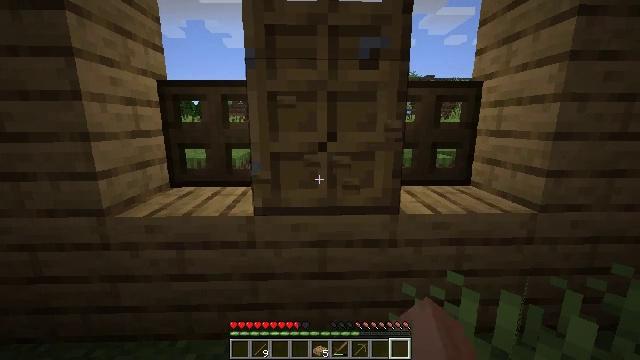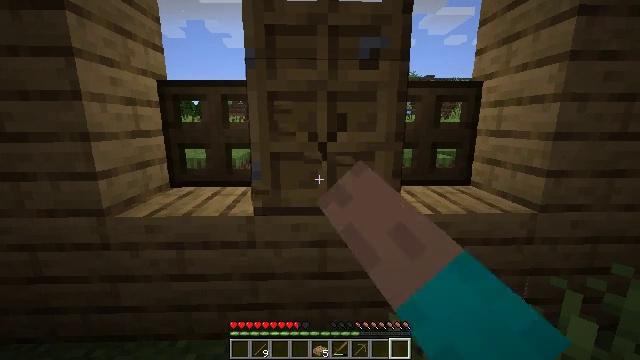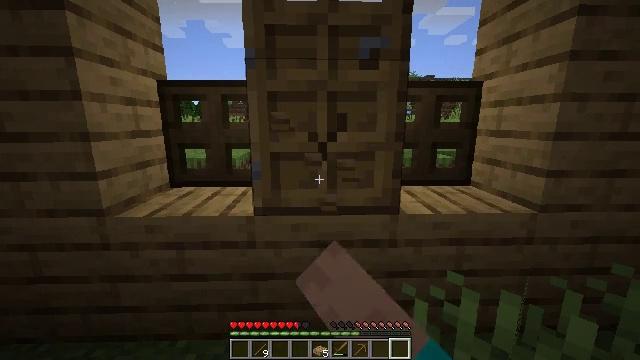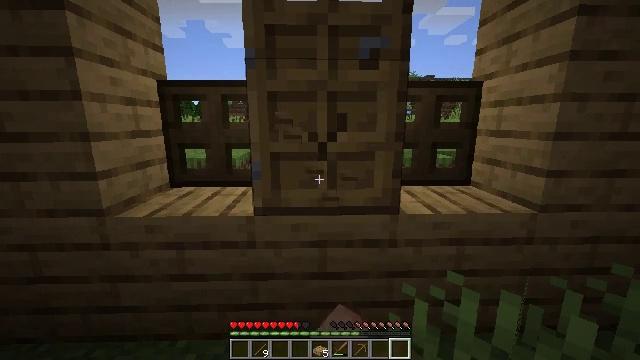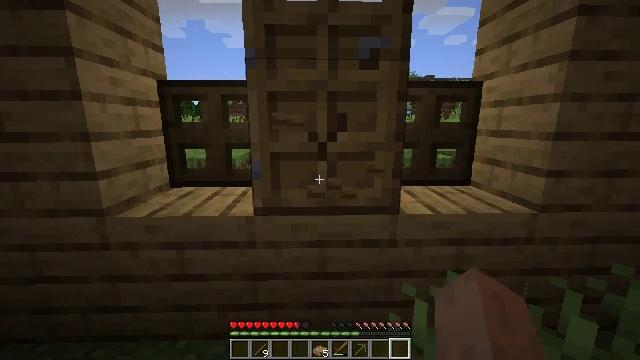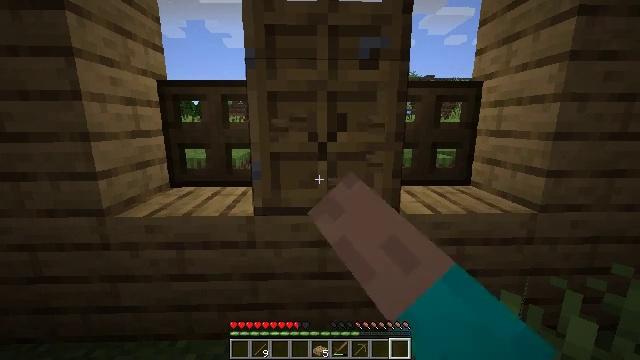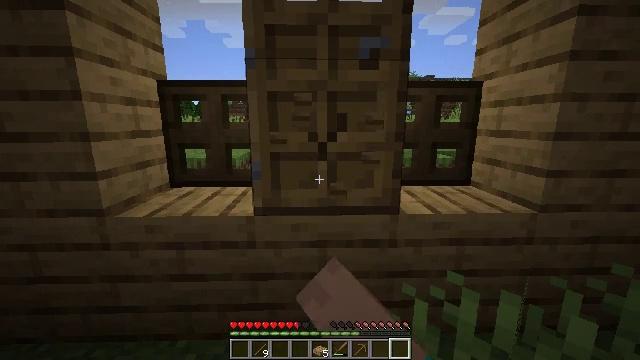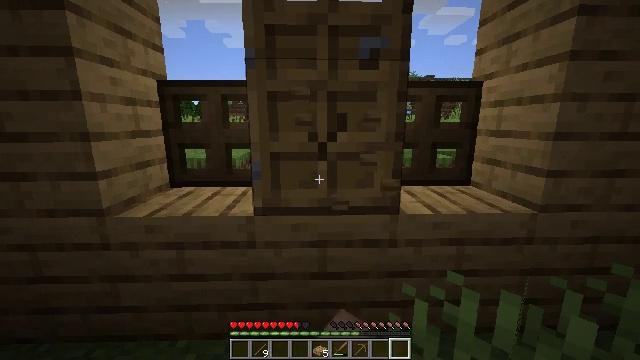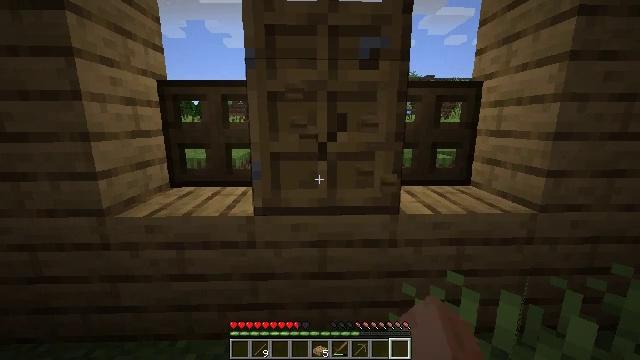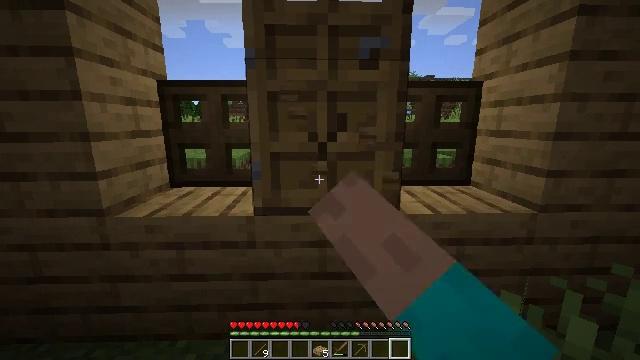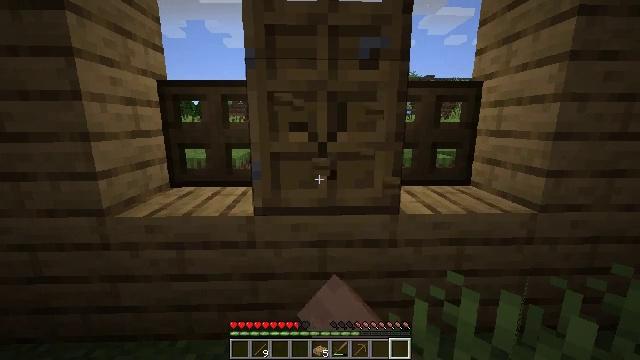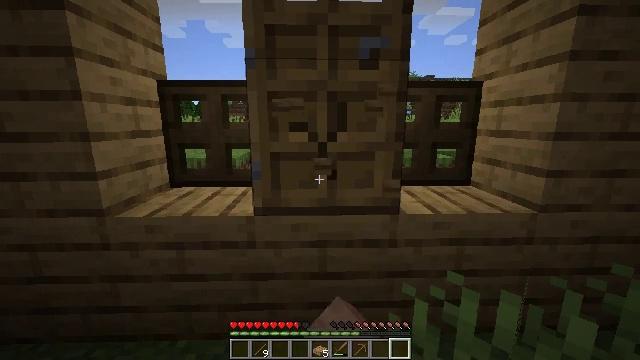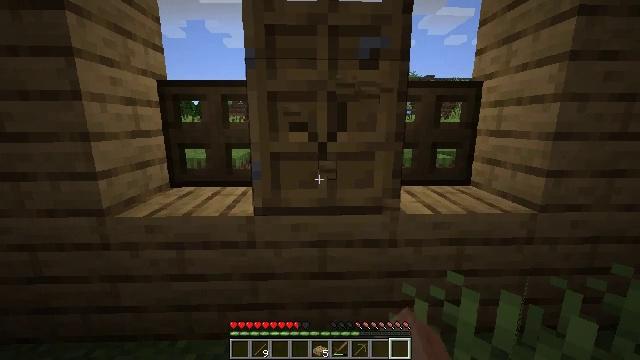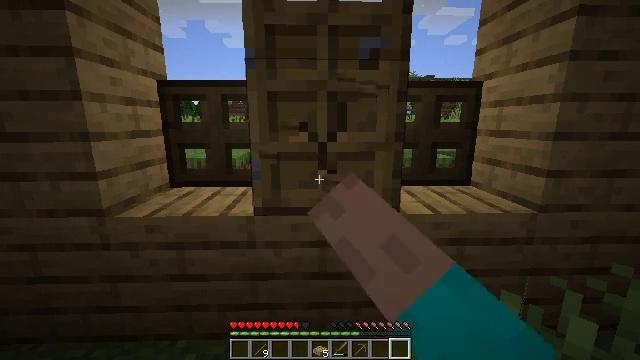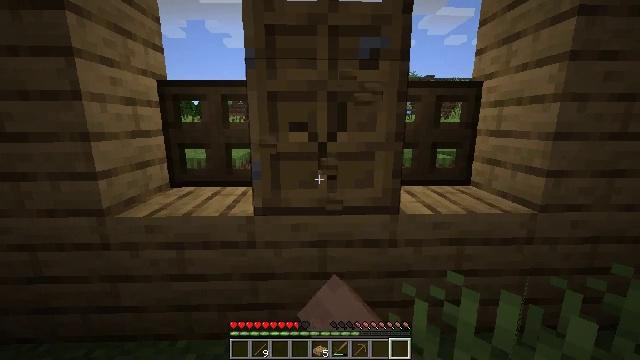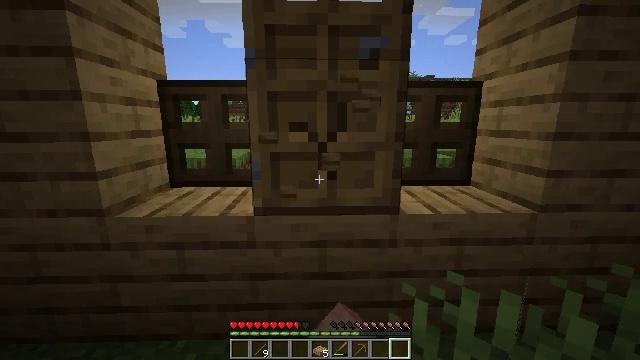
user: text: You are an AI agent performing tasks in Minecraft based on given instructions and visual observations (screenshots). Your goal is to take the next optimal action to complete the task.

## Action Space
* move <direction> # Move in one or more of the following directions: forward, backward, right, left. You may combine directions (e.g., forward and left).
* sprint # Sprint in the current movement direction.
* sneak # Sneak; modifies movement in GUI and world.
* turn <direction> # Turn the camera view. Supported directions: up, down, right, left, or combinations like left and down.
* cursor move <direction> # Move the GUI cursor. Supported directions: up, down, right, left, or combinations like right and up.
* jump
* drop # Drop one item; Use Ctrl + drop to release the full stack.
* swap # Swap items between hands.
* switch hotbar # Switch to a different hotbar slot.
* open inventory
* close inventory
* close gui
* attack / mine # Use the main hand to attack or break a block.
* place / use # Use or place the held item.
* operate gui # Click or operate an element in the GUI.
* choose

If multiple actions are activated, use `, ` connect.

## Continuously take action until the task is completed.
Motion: motion action
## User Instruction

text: Break the oak door to remove it.
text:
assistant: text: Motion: attack / mine
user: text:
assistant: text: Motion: attack / mine
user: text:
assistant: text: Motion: attack / mine
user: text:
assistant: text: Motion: attack / mine
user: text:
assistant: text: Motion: attack / mine
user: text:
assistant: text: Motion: attack / mine
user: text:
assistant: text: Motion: attack / mine
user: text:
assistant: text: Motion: attack / mine
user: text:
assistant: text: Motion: attack / mine
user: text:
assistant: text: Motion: attack / mine
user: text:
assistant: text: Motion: attack / mine
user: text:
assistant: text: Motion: attack / mine
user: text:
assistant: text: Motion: attack / mine
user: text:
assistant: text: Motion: attack / mine
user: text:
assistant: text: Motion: attack / mine
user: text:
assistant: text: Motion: attack / mine
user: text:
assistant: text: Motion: attack / mine
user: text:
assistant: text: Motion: attack / mine
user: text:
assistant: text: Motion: attack / mine
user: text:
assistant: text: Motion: attack / mine
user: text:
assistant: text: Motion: attack / mine
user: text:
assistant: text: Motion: attack / mine
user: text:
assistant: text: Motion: attack / mine
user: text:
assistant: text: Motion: attack / mine
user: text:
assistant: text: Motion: attack / mine
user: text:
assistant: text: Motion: attack / mine
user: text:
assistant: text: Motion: attack / mine
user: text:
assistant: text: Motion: attack / mine
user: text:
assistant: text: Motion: attack / mine
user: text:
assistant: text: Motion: attack / mine